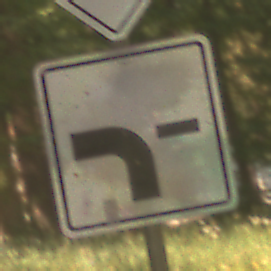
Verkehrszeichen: VerlaufVorfahrtsstrasse6
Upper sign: Vorfahrtsstrasse
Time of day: Midday
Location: Outdoor (Nature)
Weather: PartlyCloudy
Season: NotSpecified
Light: Natural